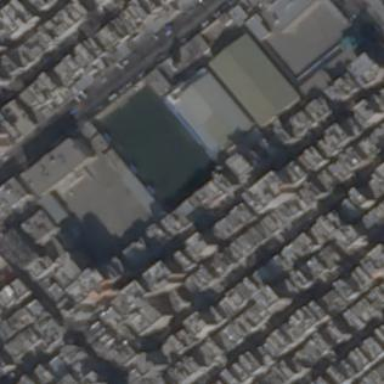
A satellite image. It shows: Soccer pitch designated for leisure and sports activities.